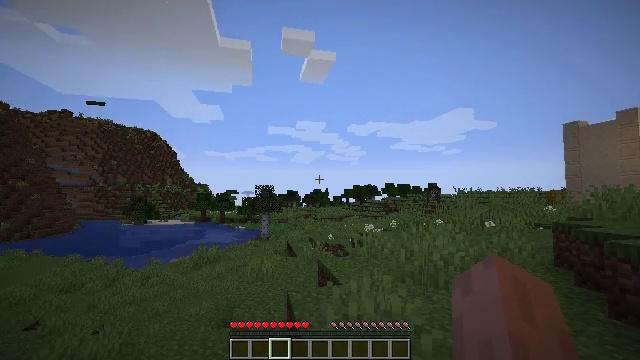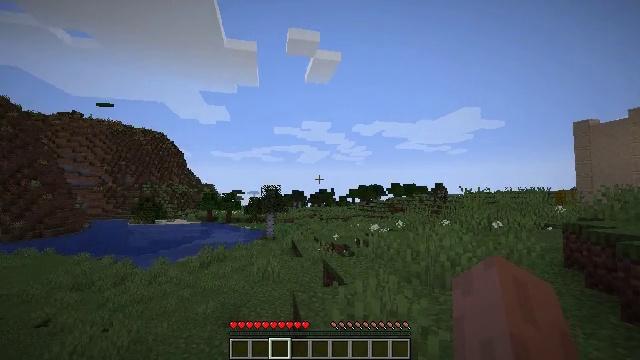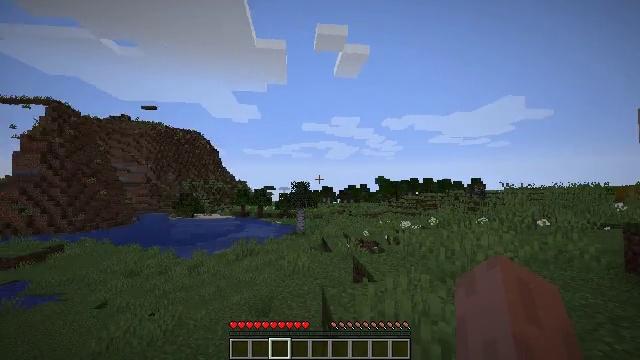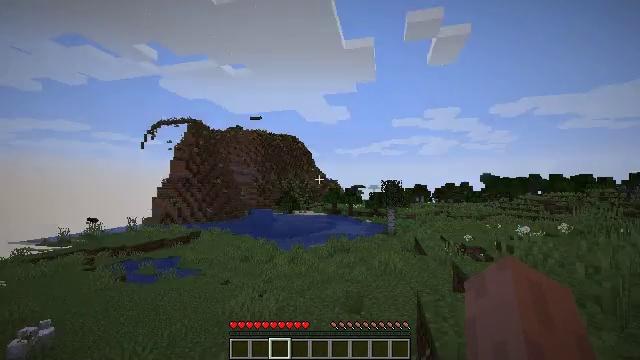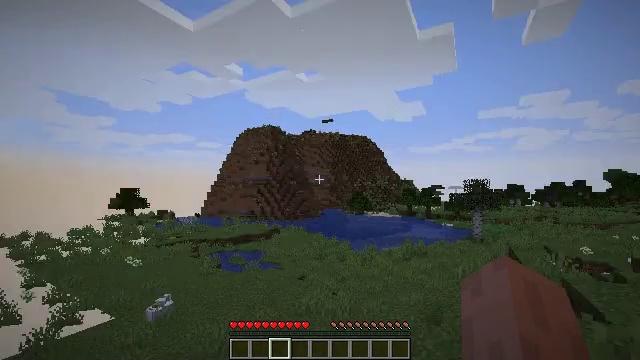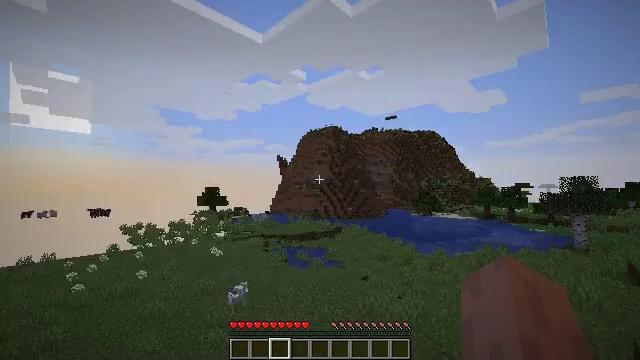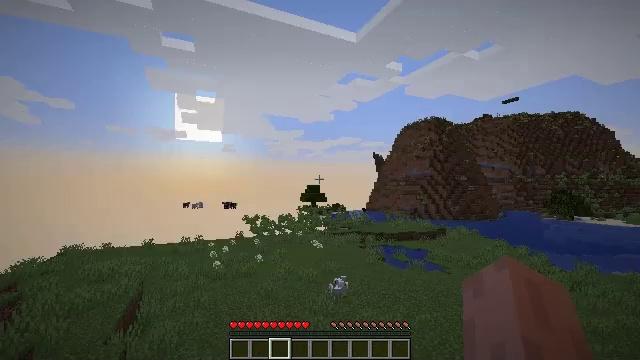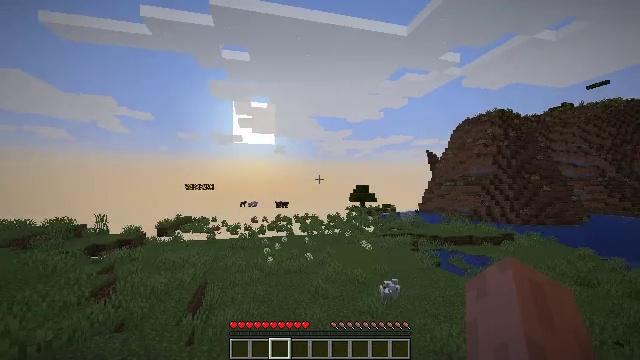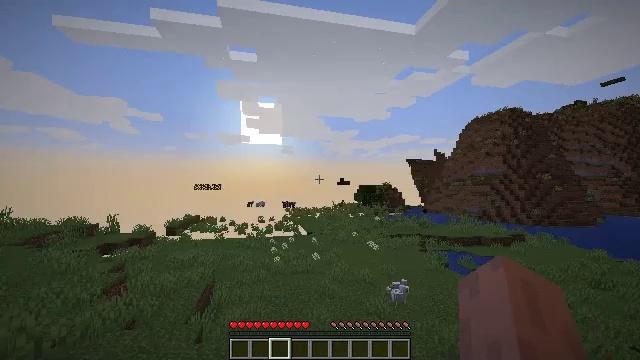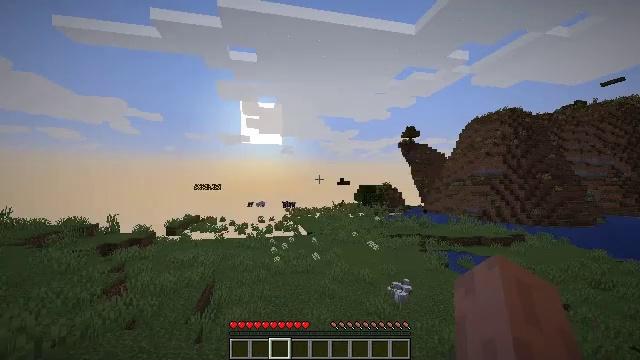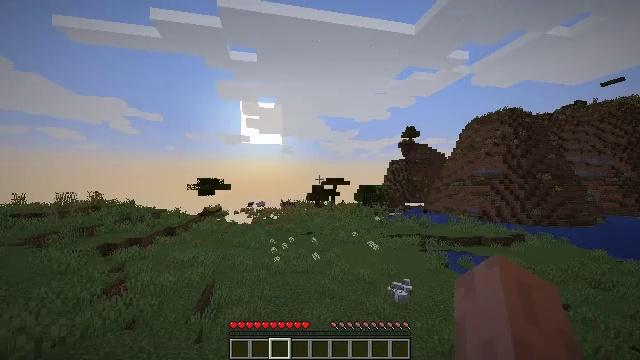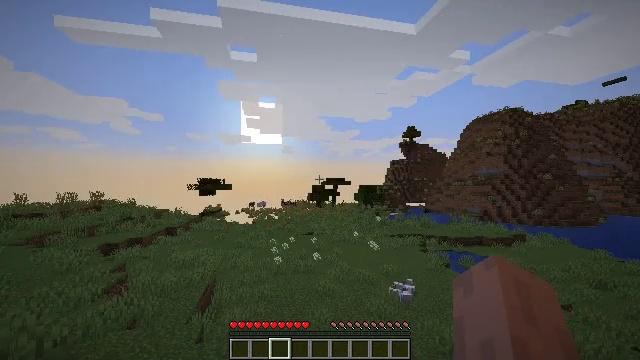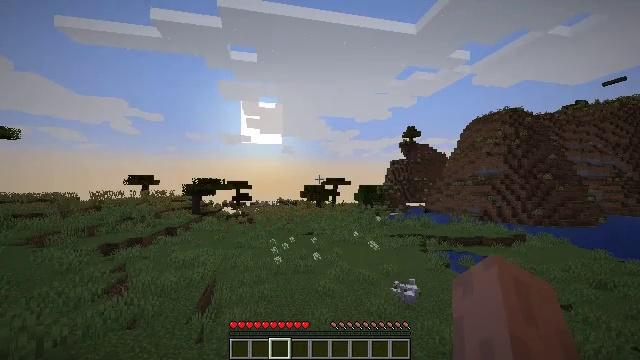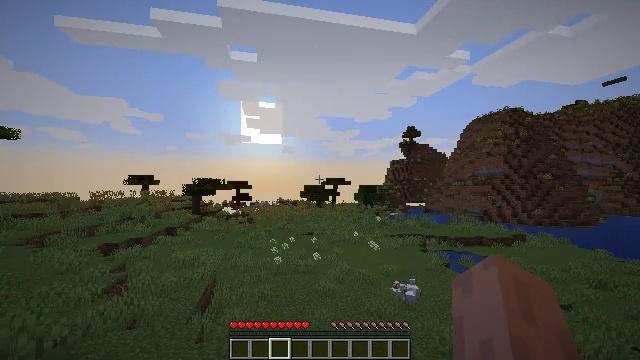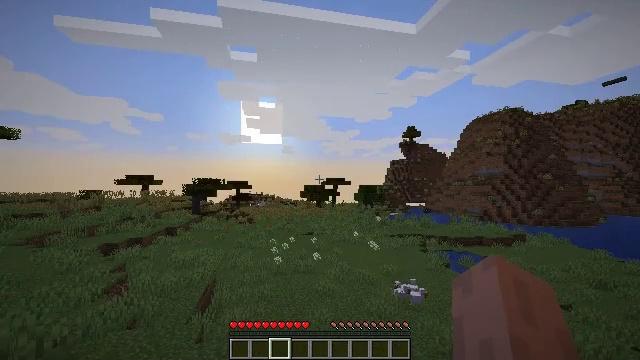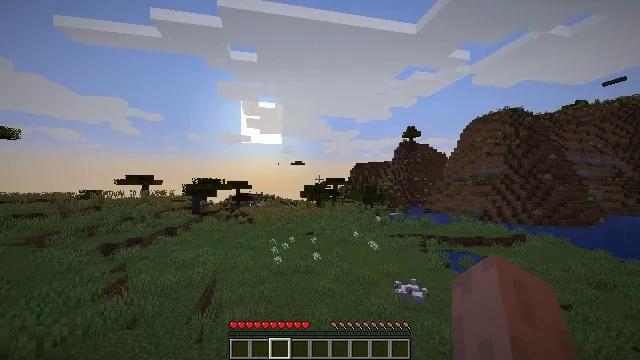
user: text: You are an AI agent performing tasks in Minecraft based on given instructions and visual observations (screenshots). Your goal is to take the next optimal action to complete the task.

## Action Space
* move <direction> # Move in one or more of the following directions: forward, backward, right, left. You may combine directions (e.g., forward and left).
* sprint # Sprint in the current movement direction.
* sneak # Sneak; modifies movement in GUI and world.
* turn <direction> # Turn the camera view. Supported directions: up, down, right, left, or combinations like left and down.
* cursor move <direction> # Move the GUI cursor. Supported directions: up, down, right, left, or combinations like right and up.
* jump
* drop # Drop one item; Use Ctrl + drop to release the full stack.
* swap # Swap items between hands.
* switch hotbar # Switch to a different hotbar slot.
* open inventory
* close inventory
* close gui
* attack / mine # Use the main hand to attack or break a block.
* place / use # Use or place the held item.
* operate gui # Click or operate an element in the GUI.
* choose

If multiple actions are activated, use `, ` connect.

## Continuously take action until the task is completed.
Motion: motion action
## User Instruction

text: Collect sea pickles from the ocean floor.
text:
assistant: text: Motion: turn left, attack / mine
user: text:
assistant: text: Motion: turn left, attack / mine
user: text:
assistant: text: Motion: turn left, attack / mine
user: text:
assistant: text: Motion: turn left, attack / mine
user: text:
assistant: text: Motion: turn left, attack / mine
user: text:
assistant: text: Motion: turn left, attack / mine
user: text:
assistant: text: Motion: turn left, attack / mine
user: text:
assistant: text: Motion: turn left, attack / mine
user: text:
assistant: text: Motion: attack / mine
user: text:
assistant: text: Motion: attack / mine
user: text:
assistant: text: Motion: attack / mine
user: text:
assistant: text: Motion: attack / mine
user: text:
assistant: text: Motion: attack / mine
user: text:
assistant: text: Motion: attack / mine
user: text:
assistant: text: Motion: attack / mine
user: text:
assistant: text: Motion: attack / mine
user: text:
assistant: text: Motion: attack / mine
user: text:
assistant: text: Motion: attack / mine
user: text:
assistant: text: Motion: attack / mine
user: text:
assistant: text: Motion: attack / mine
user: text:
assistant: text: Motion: attack / mine
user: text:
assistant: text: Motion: attack / mine
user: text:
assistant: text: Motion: attack / mine
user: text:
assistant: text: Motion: attack / mine
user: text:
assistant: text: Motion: attack / mine
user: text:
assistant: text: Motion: attack / mine
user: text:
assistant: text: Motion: attack / mine
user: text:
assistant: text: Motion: attack / mine
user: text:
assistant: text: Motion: attack / mine
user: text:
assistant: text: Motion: attack / mine